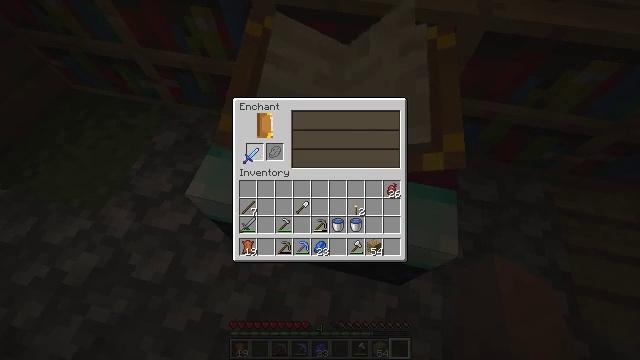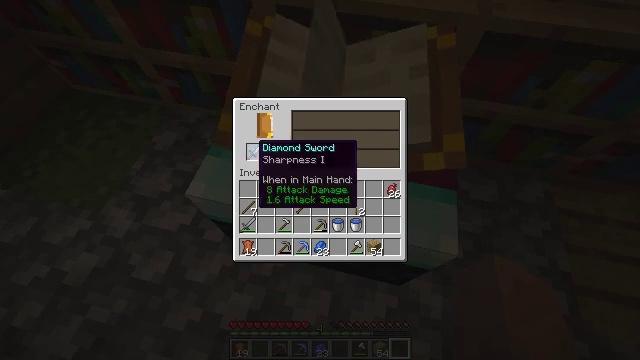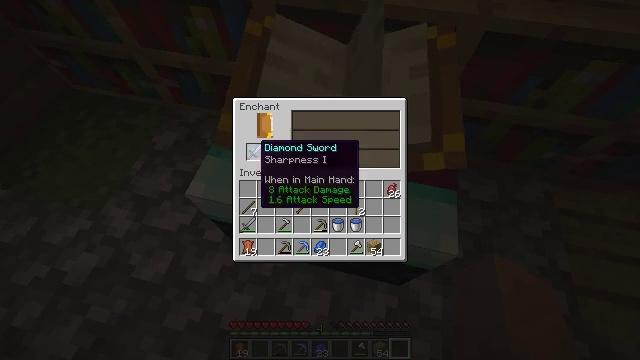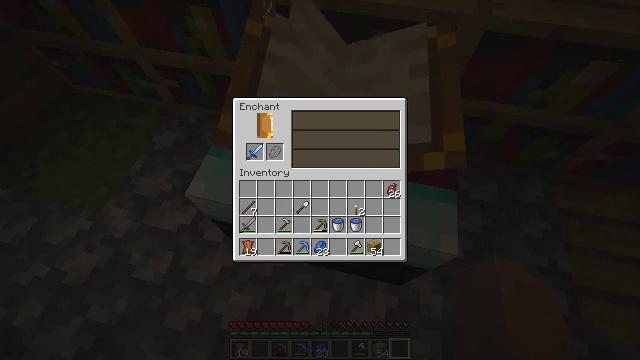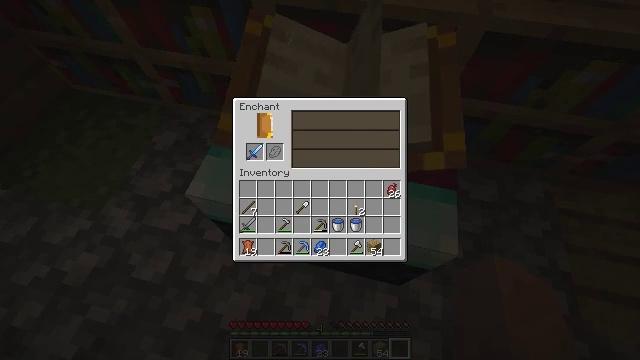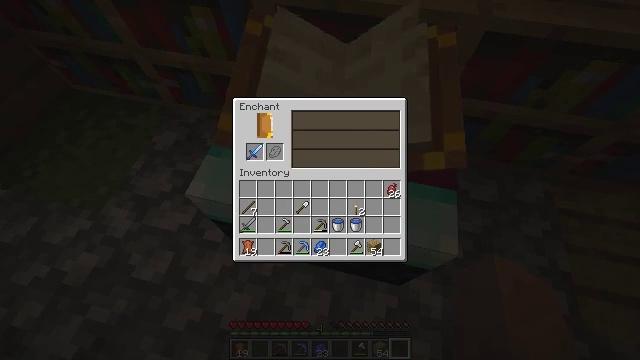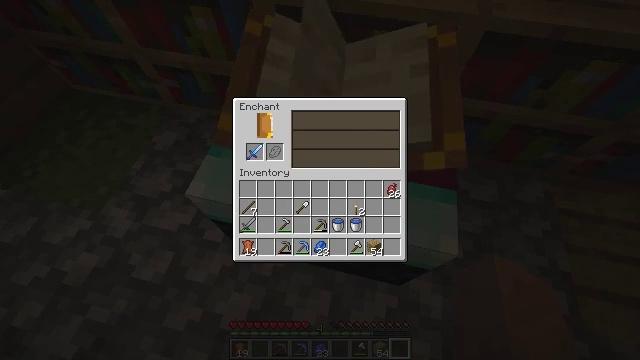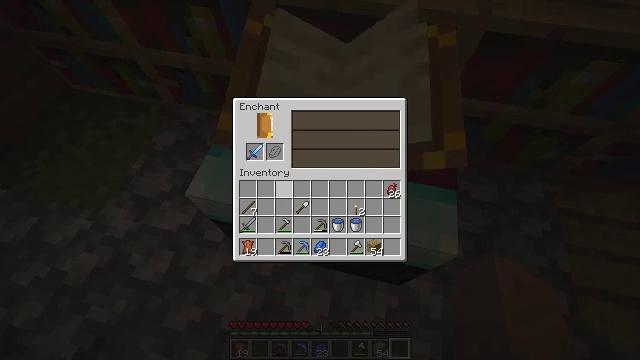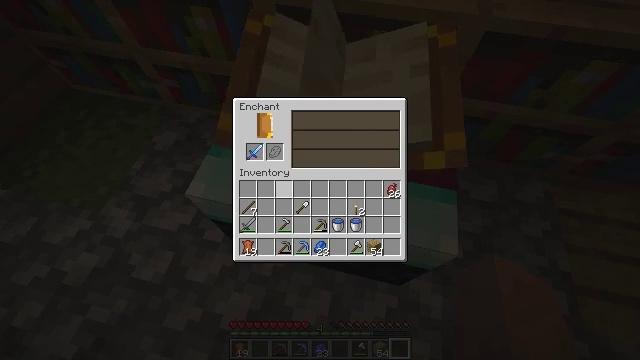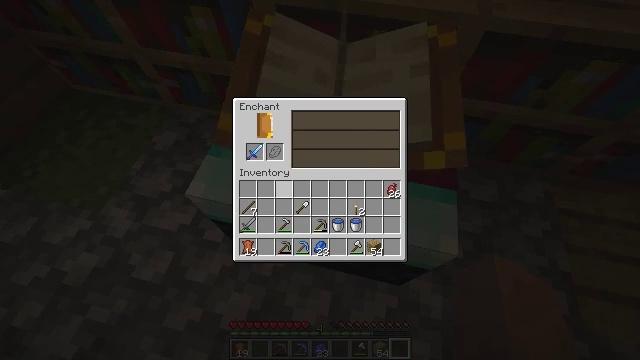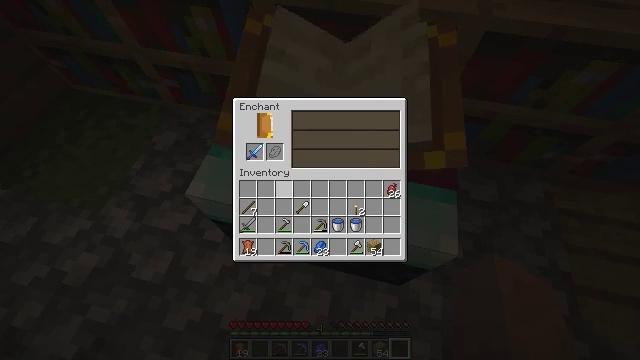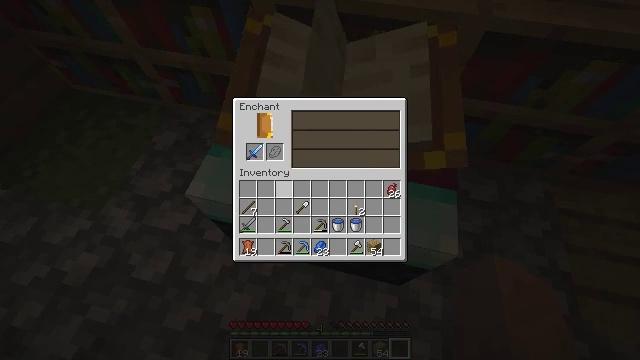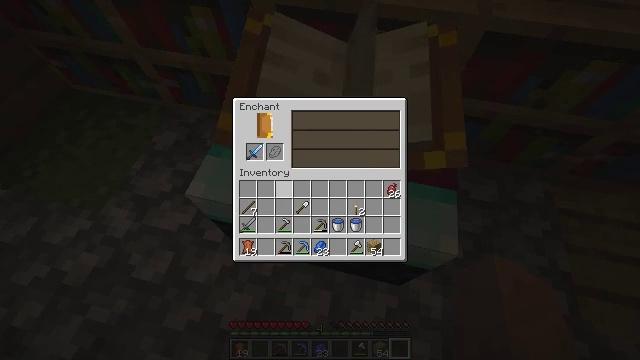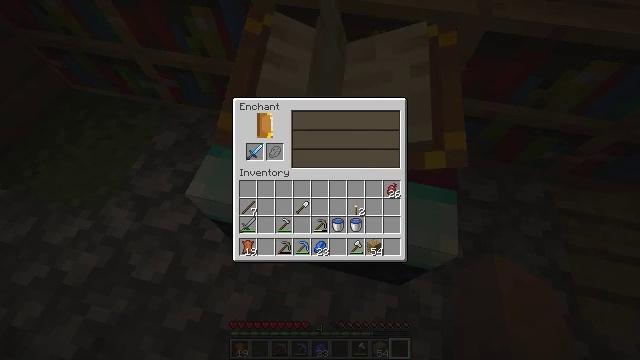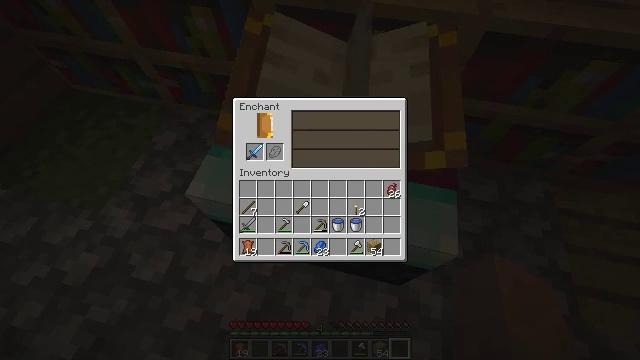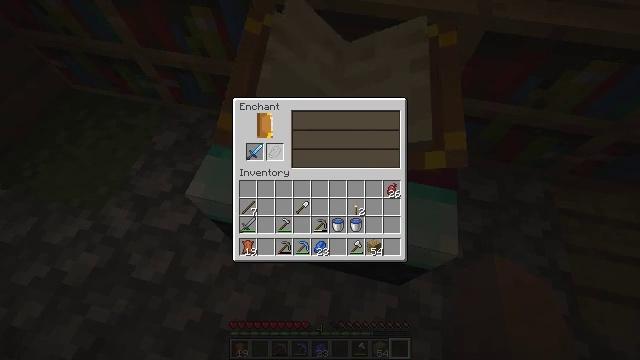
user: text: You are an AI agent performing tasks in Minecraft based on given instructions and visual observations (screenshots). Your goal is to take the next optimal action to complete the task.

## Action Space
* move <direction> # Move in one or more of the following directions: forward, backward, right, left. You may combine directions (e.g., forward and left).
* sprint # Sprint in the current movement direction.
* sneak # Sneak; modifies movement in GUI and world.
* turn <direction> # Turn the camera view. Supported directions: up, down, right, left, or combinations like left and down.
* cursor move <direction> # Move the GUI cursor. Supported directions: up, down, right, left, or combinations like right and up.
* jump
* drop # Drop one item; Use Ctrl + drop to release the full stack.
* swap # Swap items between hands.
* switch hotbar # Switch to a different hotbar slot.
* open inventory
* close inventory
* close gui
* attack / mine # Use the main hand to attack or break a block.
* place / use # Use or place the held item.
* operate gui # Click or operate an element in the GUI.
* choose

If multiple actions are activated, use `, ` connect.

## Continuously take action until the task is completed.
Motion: motion action
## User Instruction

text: Break the bookshelf for books.
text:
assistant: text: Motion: no_op
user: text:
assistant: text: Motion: no_op
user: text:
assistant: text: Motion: cursor move right and down
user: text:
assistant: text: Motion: no_op
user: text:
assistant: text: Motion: cursor move right and down
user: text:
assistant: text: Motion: no_op
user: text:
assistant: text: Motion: no_op
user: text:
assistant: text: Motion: no_op
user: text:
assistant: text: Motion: no_op
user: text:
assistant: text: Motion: no_op
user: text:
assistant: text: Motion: no_op
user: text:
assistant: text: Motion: no_op
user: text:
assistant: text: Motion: cursor move up
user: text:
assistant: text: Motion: cursor move up
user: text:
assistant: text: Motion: cursor move up
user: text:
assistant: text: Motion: no_op
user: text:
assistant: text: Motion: no_op
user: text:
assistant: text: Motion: no_op
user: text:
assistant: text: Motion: no_op
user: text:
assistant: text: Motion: no_op
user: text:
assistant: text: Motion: no_op
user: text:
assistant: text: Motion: no_op
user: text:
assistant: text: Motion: no_op
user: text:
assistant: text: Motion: no_op
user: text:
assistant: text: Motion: no_op
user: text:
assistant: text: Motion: no_op
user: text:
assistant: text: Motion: no_op
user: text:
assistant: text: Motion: no_op
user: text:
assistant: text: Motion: no_op
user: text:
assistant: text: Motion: no_op